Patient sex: M
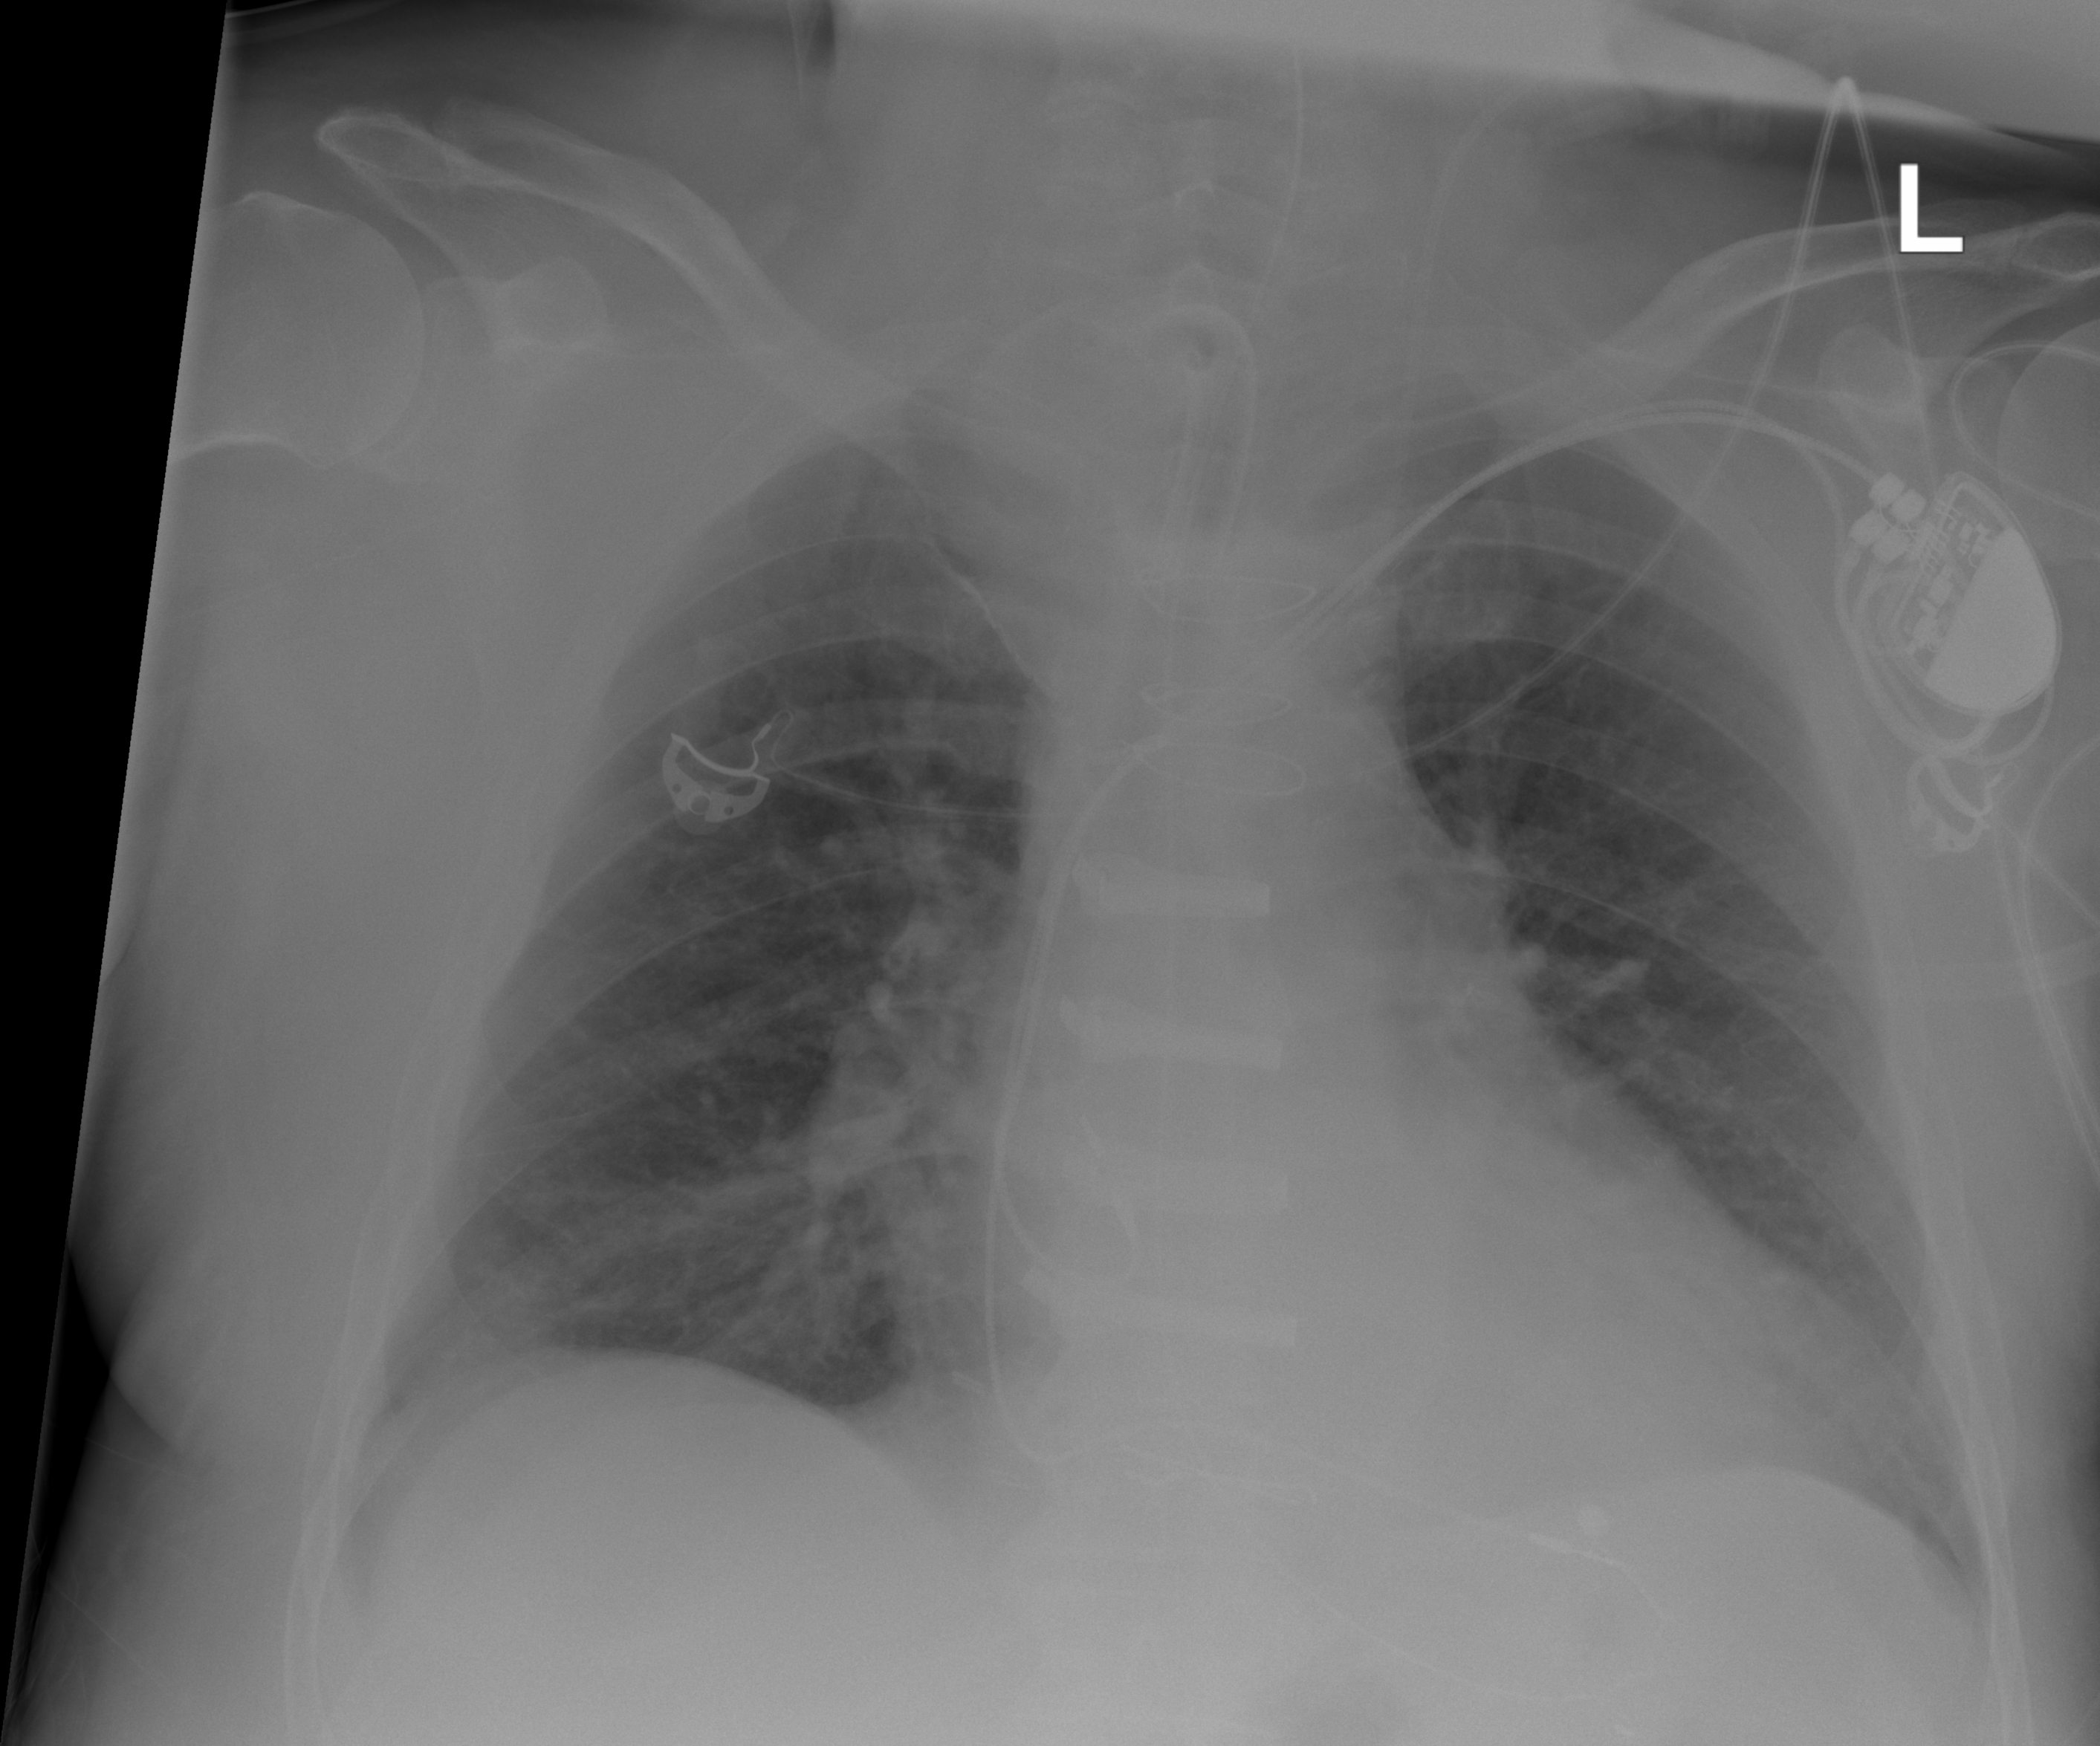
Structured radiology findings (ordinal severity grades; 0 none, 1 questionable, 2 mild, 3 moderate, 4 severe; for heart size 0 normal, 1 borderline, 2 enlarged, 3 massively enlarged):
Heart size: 2
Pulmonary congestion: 2
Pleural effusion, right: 0
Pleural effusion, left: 0
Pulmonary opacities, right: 0
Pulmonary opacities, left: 0
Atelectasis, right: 2
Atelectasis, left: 2